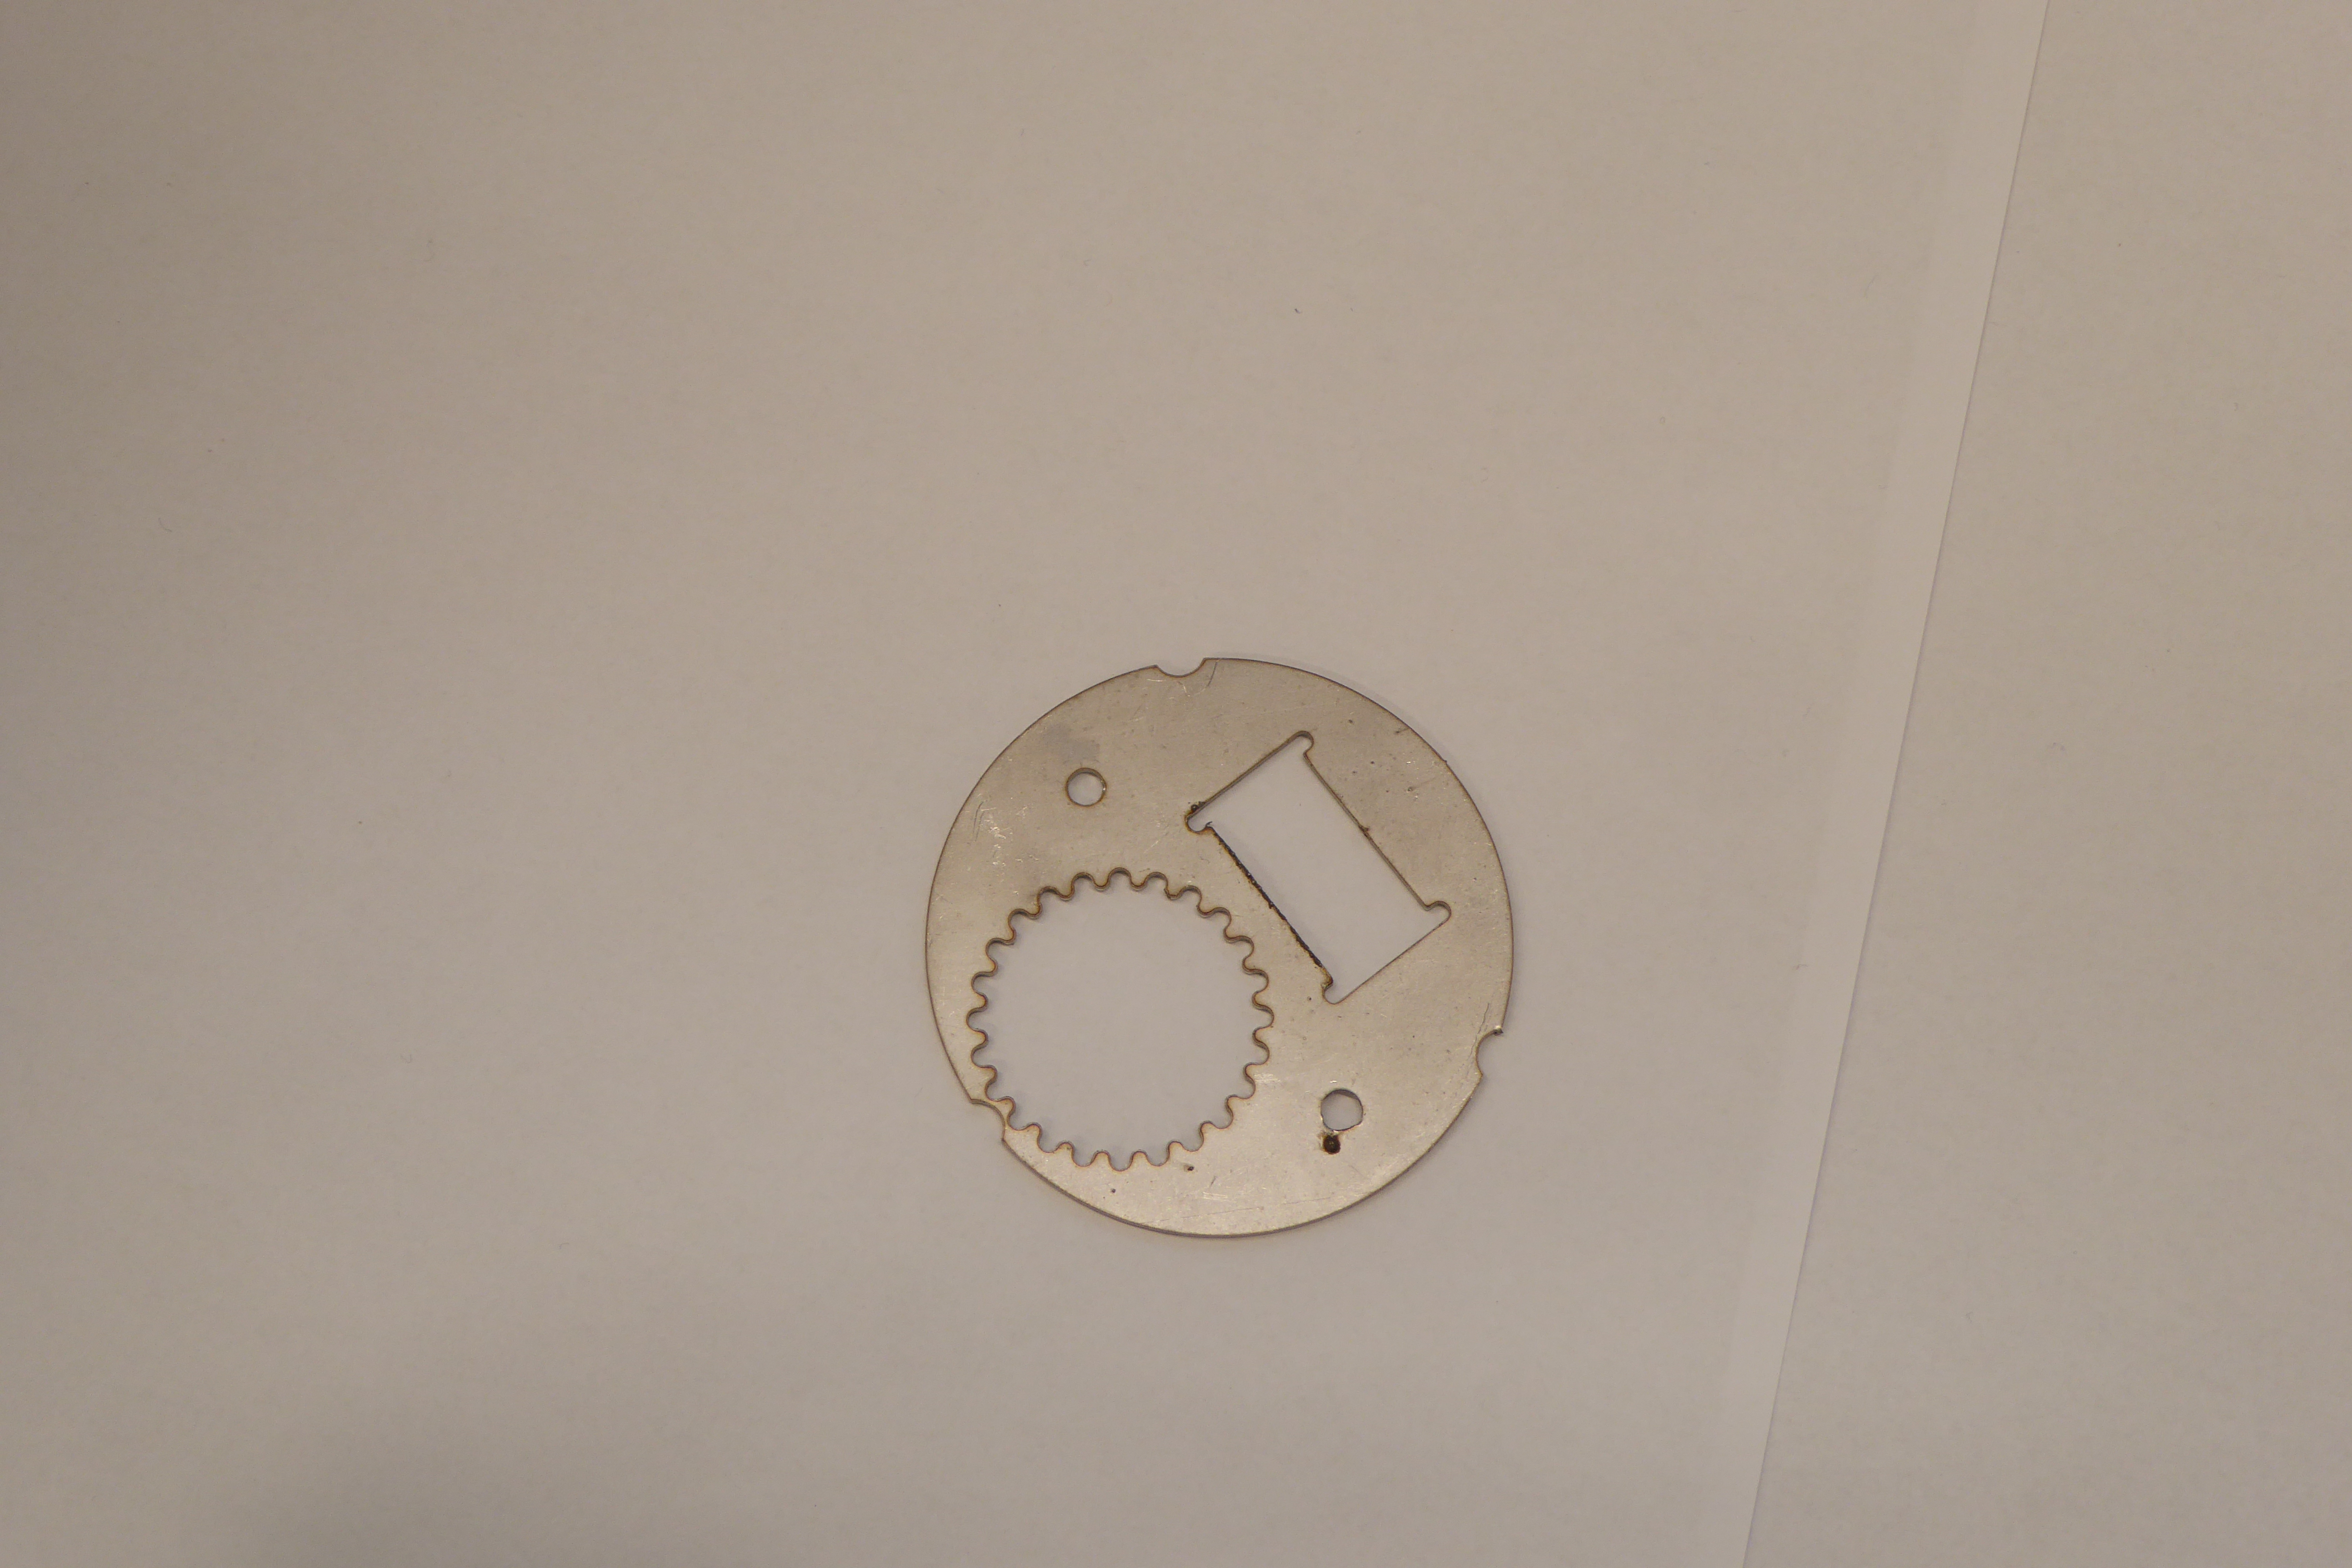
Label: Bottle Opener - Inlay